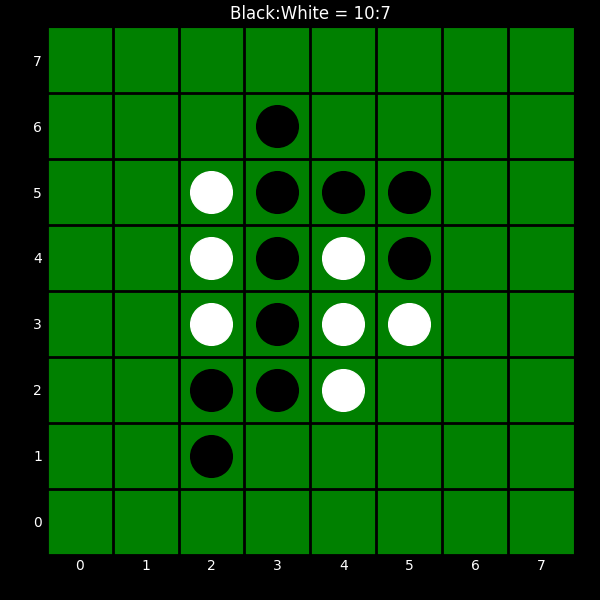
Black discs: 10
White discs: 7